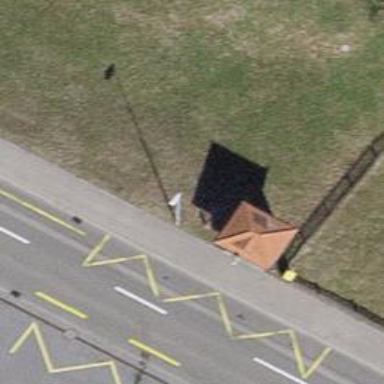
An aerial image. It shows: Bus stop with shelter. It is platform for public transport.